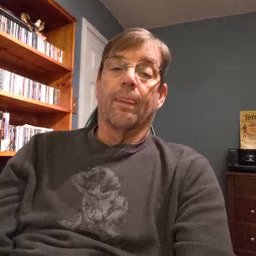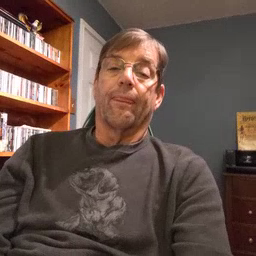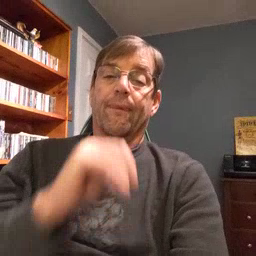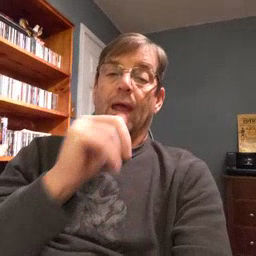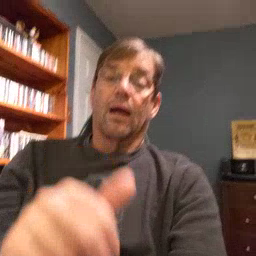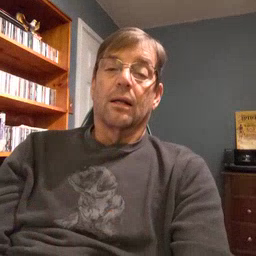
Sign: not